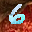
Label: 6